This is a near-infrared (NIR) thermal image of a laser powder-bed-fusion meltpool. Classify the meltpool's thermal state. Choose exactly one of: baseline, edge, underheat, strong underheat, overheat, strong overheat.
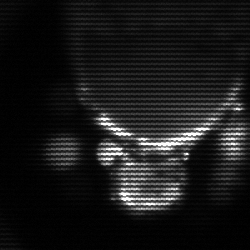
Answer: edge